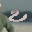
Label: 2